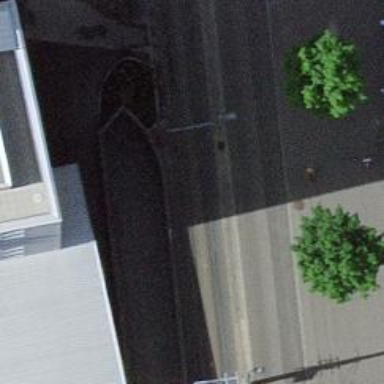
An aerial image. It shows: The entrance to parking area.